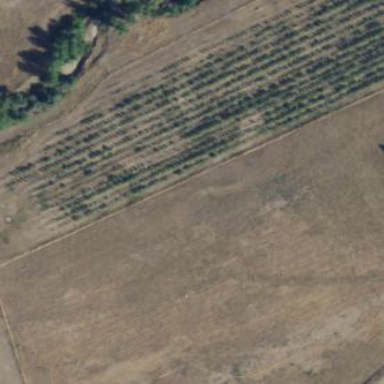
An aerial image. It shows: Orchard.